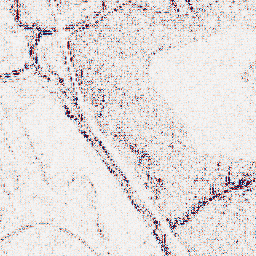
Category: wavelet
Decomposition family: wavelet_biorthogonal
Decomposition parameters: wavelet: bior2.4
level: 1
Upsampling method: linear_exact
Upsampling parameters: scale: 2
Upsampling scale: 2